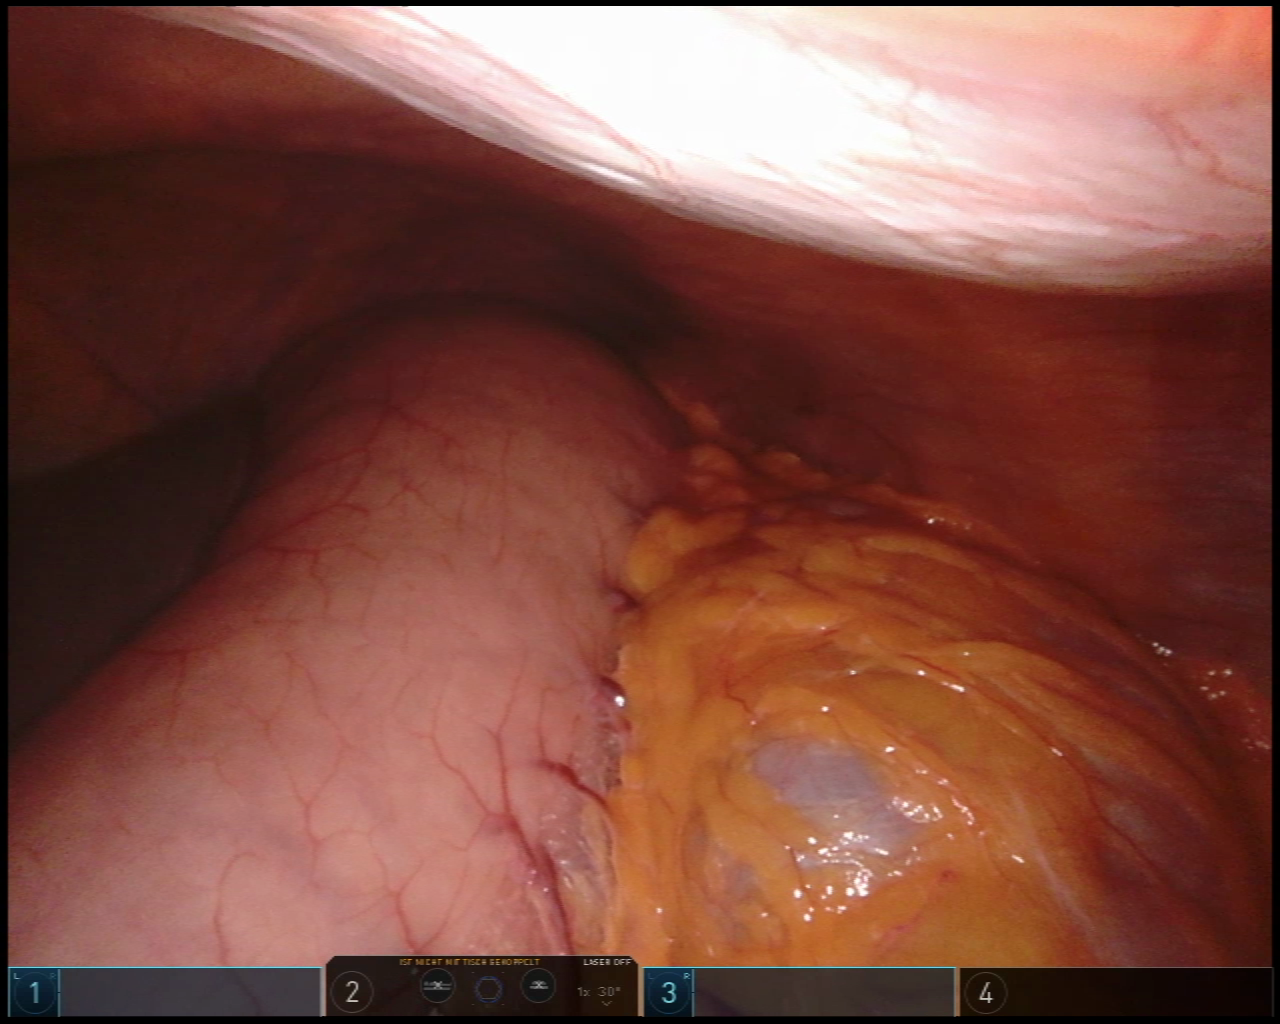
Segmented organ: liver
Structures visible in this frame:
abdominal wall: yes
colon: yes
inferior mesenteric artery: no
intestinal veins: no
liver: yes
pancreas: no
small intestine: no
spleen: no
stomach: yes
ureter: no
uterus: no
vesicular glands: no